Interaction volume radius: 5 \u00c5
Interaction volume height: 15 \u00c5
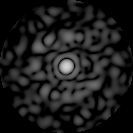
Disorder parameter: 0.8288